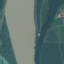
Land use / land cover class: River